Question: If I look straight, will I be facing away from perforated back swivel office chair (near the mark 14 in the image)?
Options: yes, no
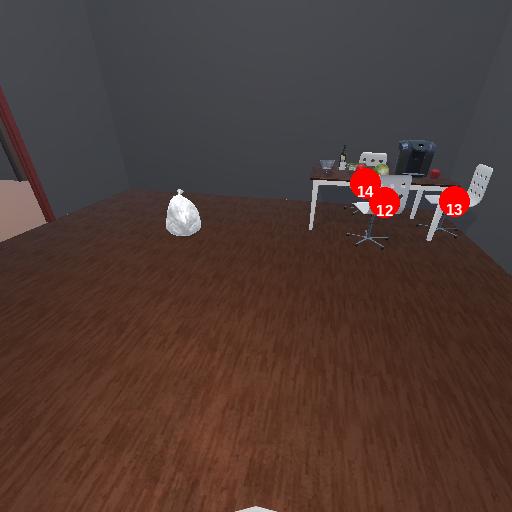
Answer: yes